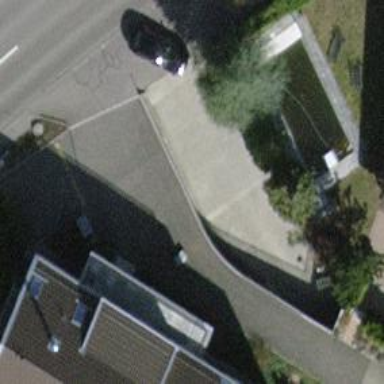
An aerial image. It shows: Block barrier.